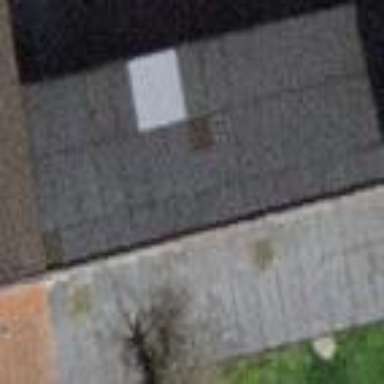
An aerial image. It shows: Building with tile roof.